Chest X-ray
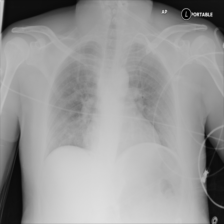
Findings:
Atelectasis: negative
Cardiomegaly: negative
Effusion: negative
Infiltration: negative
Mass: negative
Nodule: negative
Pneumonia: negative
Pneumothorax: negative
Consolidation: negative
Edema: negative
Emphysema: negative
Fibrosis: negative
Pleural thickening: negative
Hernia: negative